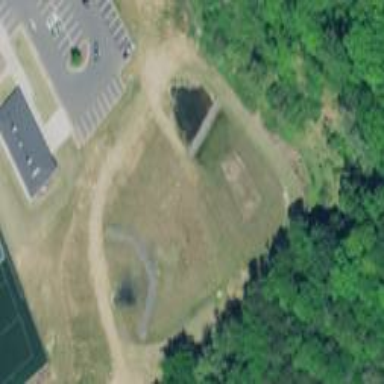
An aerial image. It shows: Detention basin with water.